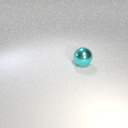
large cyan metal sphere